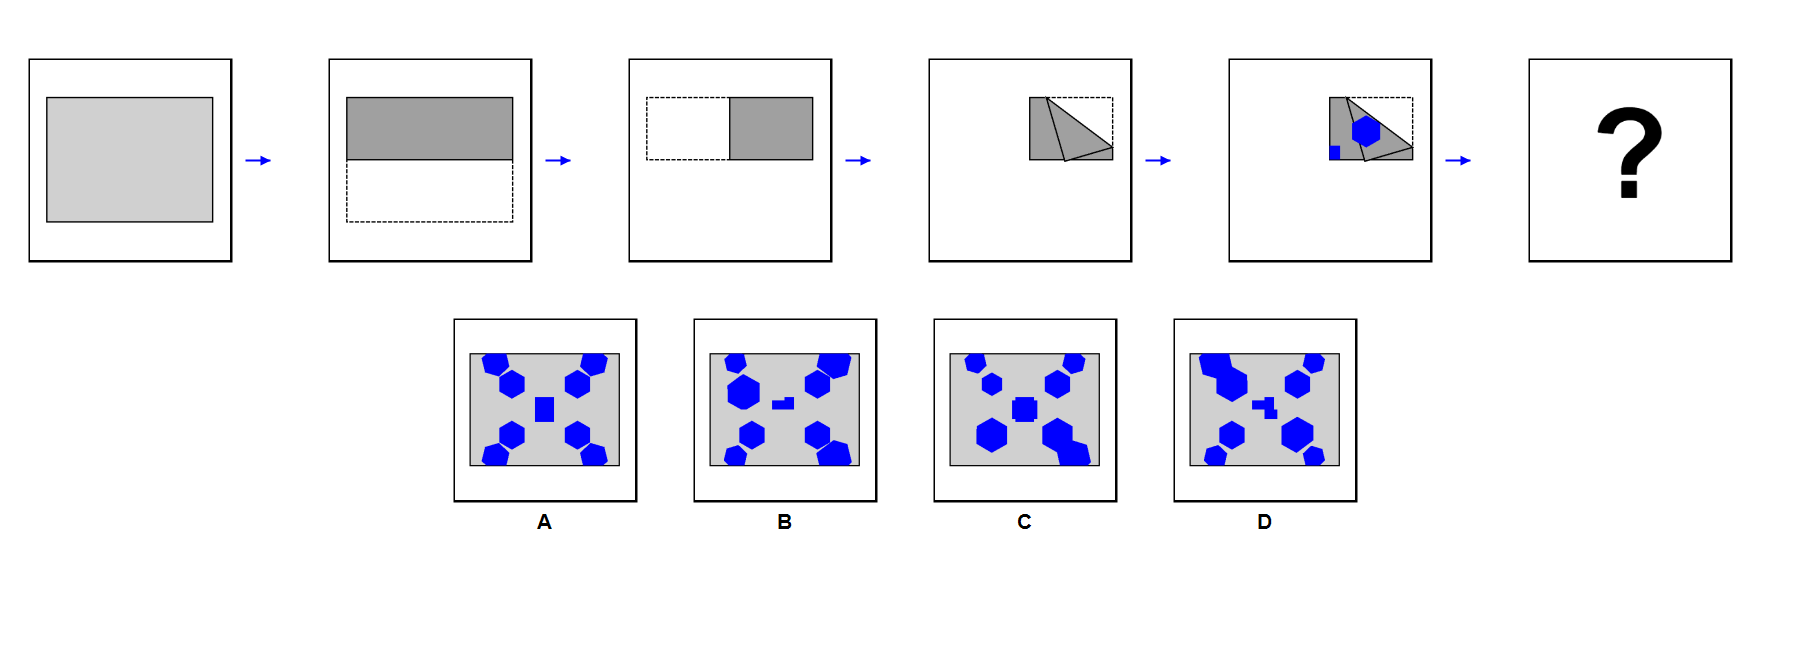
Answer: A